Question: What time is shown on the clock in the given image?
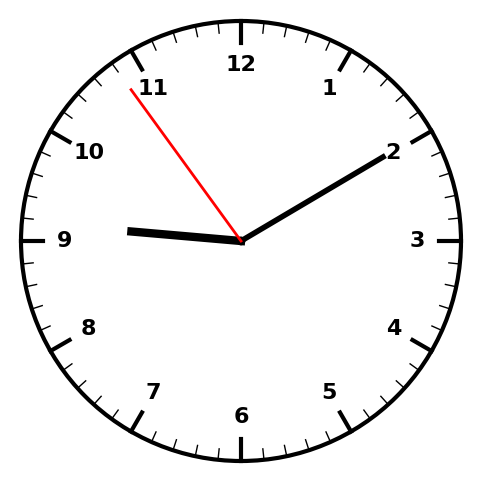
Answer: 09:09:54